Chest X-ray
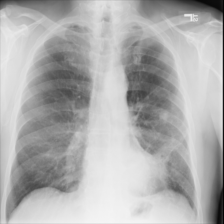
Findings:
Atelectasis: positive
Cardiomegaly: negative
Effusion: negative
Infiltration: negative
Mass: negative
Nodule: positive
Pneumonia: negative
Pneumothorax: negative
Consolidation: negative
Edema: negative
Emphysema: negative
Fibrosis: negative
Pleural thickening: negative
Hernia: negative